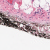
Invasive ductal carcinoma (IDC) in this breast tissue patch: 0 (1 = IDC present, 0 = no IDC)